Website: slack
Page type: payment
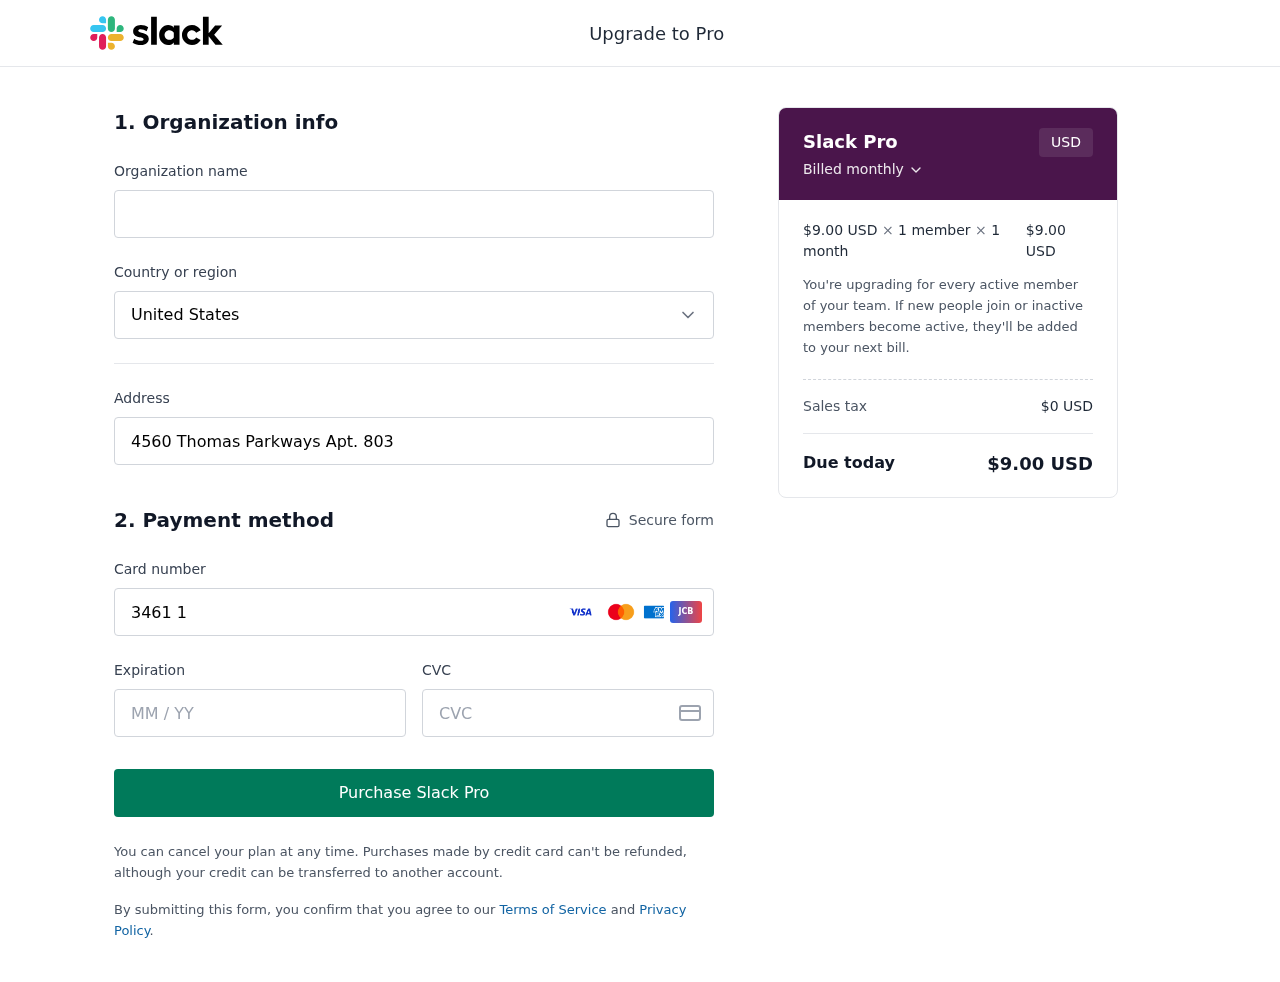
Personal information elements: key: PII_CARD_CVV
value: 2850
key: PII_CARD_EXPIRY
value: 08/26
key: PII_CARD_NUMBER
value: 3461 1420 4920 807
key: PII_COUNTRY
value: United States
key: PII_STREET
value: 4560 Thomas Parkways Apt. 803
Product elements: key: PRODUCT1_PRICE
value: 9
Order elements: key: ORDER_SUBTOTAL
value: $9.00 USD
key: ORDER_TAX
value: $0 USD
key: ORDER_TOTAL
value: $9.00 USD